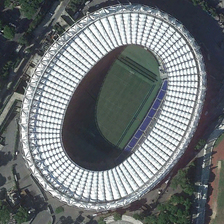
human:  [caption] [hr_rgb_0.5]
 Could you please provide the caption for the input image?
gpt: many green trees are around a white stadium shaped like a ring runway .

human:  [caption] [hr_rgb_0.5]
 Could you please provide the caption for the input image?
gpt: many green trees are around a white stadium shaped like a ring runway .

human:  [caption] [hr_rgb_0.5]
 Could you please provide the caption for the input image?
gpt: many green trees are around a white stadium shaped like a ring runway .

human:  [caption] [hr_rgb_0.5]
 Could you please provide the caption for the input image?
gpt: many green trees are around a white stadium shaped like a ring runway .

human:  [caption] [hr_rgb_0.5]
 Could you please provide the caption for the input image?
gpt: many green trees are around a white stadium shaped like a ring runway .